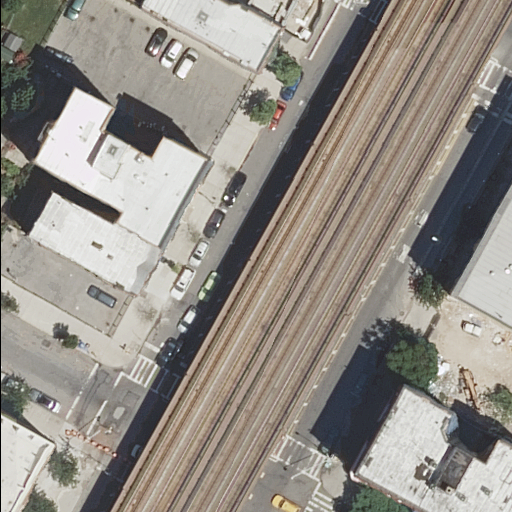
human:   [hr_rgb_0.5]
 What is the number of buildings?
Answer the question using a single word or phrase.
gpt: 8

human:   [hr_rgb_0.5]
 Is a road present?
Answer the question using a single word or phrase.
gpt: yes

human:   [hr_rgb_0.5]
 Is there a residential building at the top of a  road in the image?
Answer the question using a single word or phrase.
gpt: yes

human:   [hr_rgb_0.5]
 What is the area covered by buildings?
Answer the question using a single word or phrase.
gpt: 4356m2

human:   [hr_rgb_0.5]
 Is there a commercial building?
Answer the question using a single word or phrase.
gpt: no

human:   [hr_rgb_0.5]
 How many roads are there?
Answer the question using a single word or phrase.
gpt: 4

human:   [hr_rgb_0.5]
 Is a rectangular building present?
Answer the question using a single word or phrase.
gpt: yes

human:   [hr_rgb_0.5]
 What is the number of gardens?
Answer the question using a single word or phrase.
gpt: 1

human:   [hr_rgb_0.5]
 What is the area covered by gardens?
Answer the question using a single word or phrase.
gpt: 823m2

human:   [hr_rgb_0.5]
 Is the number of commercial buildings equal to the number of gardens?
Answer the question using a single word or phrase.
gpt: no

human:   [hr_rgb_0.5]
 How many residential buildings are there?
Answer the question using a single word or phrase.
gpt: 8

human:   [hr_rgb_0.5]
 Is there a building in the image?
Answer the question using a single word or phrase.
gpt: yes

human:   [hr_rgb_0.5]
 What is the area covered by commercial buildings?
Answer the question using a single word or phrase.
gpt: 0m2

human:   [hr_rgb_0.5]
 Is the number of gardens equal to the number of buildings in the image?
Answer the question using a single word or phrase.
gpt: no

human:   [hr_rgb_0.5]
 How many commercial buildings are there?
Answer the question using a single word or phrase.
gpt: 0

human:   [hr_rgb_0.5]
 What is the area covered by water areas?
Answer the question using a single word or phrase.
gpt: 0m2

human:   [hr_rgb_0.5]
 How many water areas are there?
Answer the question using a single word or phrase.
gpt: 0

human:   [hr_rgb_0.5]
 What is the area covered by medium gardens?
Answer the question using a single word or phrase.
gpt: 0m2

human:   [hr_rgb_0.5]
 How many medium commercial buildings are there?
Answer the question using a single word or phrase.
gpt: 0

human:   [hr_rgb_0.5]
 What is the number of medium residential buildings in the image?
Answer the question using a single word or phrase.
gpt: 2

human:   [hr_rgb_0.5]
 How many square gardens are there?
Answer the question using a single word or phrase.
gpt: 0

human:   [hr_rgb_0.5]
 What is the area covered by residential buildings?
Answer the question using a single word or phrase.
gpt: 4356m2

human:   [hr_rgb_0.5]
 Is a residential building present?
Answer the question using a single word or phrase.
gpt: yes

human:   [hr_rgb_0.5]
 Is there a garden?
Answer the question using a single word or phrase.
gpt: yes

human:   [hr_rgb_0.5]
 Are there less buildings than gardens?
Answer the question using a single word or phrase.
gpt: no

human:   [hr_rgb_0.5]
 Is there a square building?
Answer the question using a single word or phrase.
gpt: no

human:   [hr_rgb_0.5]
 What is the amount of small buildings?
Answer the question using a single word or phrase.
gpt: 3

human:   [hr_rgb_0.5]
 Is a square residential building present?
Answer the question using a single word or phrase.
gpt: no

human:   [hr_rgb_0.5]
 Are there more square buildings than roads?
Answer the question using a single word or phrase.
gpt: no

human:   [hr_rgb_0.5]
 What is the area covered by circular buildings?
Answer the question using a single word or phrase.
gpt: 0m2

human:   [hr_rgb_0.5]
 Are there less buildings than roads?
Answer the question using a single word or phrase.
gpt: no

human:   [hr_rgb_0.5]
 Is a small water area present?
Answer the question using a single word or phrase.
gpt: no

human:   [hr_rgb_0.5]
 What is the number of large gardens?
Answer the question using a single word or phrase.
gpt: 1

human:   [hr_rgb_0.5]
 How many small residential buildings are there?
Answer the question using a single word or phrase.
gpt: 3

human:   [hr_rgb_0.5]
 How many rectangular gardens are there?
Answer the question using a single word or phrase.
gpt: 1

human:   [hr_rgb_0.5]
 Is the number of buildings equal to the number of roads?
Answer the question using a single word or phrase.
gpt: no

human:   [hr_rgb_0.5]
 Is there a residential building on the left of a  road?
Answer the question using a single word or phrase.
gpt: yes

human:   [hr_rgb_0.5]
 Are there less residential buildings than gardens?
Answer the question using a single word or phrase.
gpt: no

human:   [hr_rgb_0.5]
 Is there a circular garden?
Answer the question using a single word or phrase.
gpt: no

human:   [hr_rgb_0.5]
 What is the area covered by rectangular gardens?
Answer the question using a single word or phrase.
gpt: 823m2

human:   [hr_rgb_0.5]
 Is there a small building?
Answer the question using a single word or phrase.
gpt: yes

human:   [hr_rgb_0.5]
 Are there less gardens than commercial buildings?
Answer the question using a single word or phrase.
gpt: no

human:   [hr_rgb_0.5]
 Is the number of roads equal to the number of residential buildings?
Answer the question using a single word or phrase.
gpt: no

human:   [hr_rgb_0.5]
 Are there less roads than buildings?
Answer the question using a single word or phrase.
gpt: yes

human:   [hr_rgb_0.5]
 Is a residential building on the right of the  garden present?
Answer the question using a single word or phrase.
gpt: no

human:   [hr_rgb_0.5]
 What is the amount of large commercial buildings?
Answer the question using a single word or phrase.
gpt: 0

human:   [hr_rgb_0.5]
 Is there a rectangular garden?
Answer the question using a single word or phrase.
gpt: yes

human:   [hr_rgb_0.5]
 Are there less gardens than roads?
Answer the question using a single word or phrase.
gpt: yes

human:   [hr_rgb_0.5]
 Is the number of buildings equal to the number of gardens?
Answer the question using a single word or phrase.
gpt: no

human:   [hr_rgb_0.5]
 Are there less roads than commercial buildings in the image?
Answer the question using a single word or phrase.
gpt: no

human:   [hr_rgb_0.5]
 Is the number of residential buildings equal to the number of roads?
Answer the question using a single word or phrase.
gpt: no

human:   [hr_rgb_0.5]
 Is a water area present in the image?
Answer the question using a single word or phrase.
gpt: no

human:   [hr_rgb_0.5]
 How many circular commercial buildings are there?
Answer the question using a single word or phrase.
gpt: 0

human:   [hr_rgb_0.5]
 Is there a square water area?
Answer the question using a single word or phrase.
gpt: no

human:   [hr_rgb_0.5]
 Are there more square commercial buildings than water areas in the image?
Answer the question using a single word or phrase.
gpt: no

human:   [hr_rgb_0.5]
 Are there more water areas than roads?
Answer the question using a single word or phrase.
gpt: no

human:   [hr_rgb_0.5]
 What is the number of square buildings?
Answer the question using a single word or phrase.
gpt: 0

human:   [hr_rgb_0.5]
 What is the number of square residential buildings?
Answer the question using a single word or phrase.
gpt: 0

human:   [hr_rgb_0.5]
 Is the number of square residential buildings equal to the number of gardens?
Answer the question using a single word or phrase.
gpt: no

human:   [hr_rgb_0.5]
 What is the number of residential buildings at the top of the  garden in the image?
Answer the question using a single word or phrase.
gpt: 4

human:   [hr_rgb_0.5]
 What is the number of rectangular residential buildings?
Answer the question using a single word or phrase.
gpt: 6

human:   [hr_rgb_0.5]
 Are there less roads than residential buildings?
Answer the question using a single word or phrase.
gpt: yes

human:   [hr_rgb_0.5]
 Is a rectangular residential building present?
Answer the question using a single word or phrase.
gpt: yes

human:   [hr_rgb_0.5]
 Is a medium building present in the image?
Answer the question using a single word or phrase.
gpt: yes